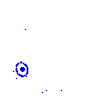
Particle: electron